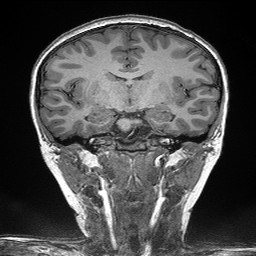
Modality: T1w
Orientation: sagittal
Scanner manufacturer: siemens
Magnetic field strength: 3 T
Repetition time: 2.3 s
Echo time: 0.00298 s